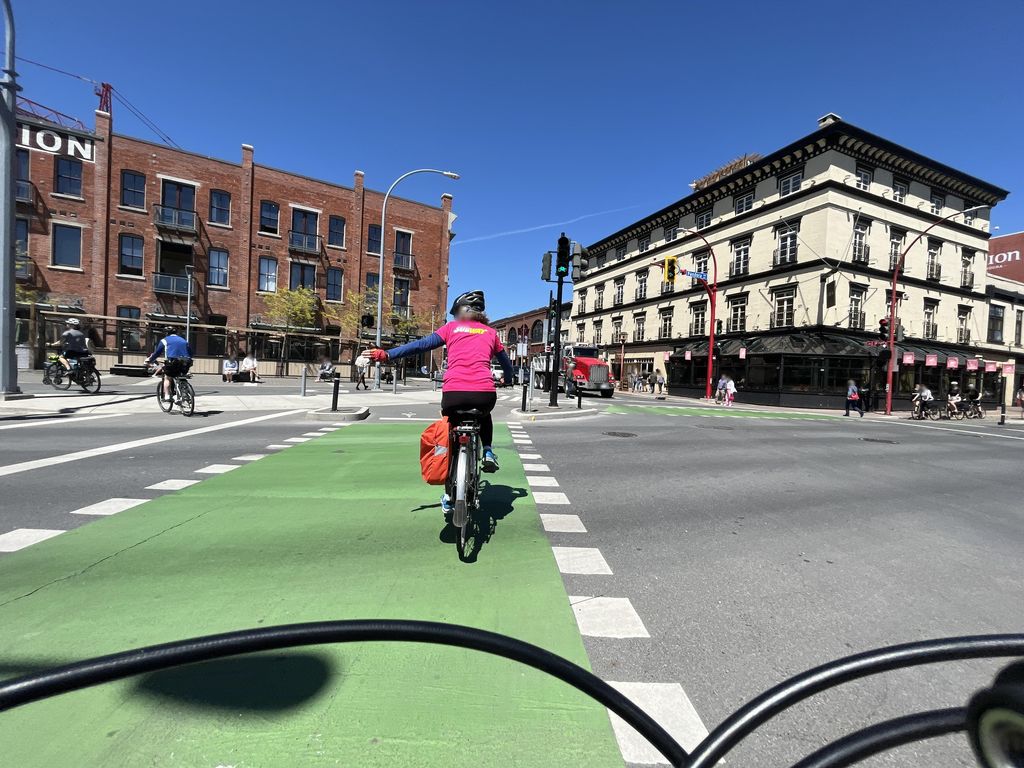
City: victoria